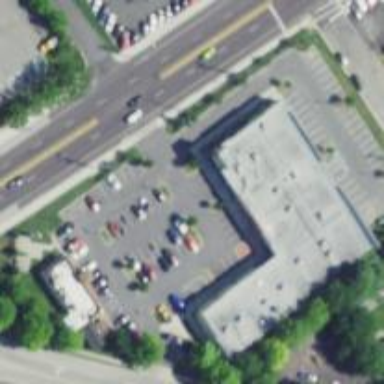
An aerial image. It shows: Convenience shop.